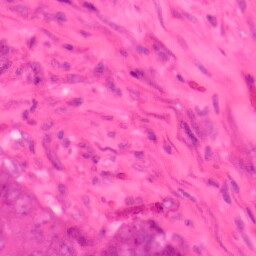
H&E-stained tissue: Colon